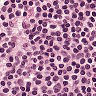
Metastatic tissue present: no